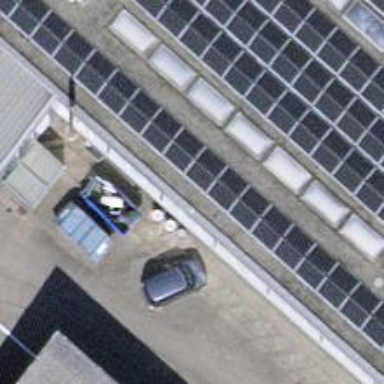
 consisting of solar photovoltaic panels."